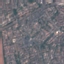
Land use / land cover: Residential